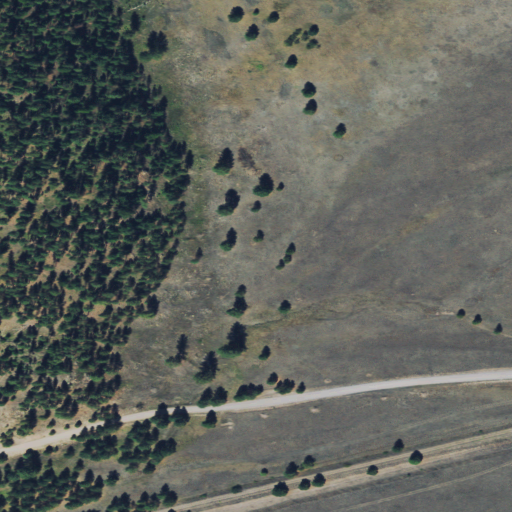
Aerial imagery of valley in Montana named Dunnigan Gulch containing grassland, shrub, and evergreen forest